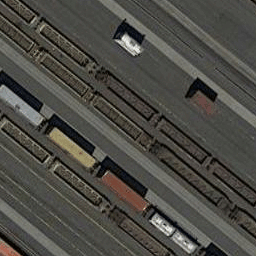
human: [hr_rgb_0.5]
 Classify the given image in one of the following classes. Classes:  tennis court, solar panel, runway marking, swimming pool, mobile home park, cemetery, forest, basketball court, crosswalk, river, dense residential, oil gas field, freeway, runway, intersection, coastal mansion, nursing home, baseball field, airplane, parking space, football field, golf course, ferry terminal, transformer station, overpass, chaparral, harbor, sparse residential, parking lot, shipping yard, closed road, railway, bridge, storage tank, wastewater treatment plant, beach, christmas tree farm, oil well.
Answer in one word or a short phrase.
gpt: shipping yard